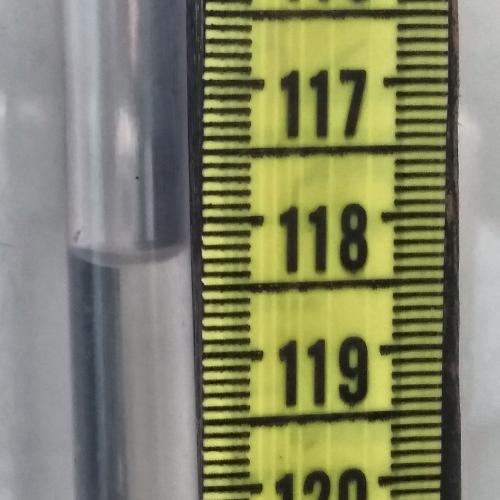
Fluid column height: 118.3 cm